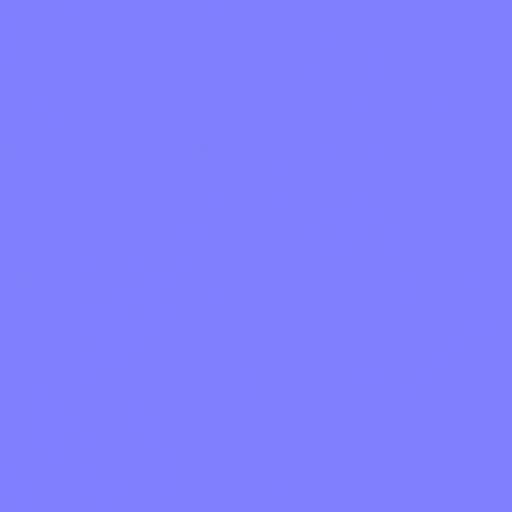
black plastic shiny smooth